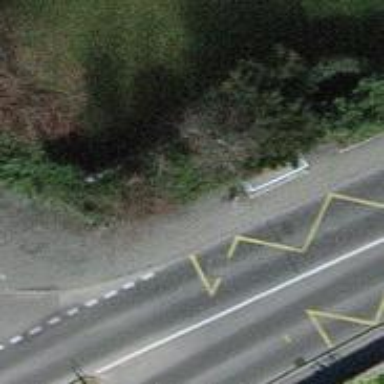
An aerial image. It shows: Asphalt sidewalk leading to public transport platform.